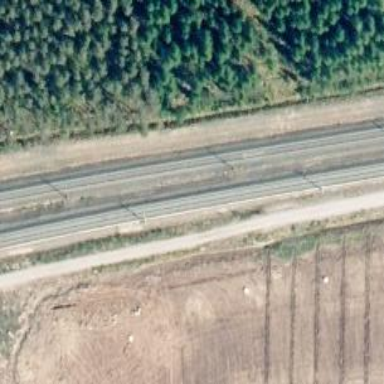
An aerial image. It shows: Continuous rail railway with electrified contact line.